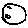
Label: moon